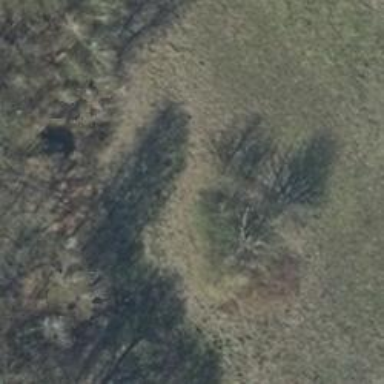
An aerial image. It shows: Deciduous tree with broadleaved leaves.